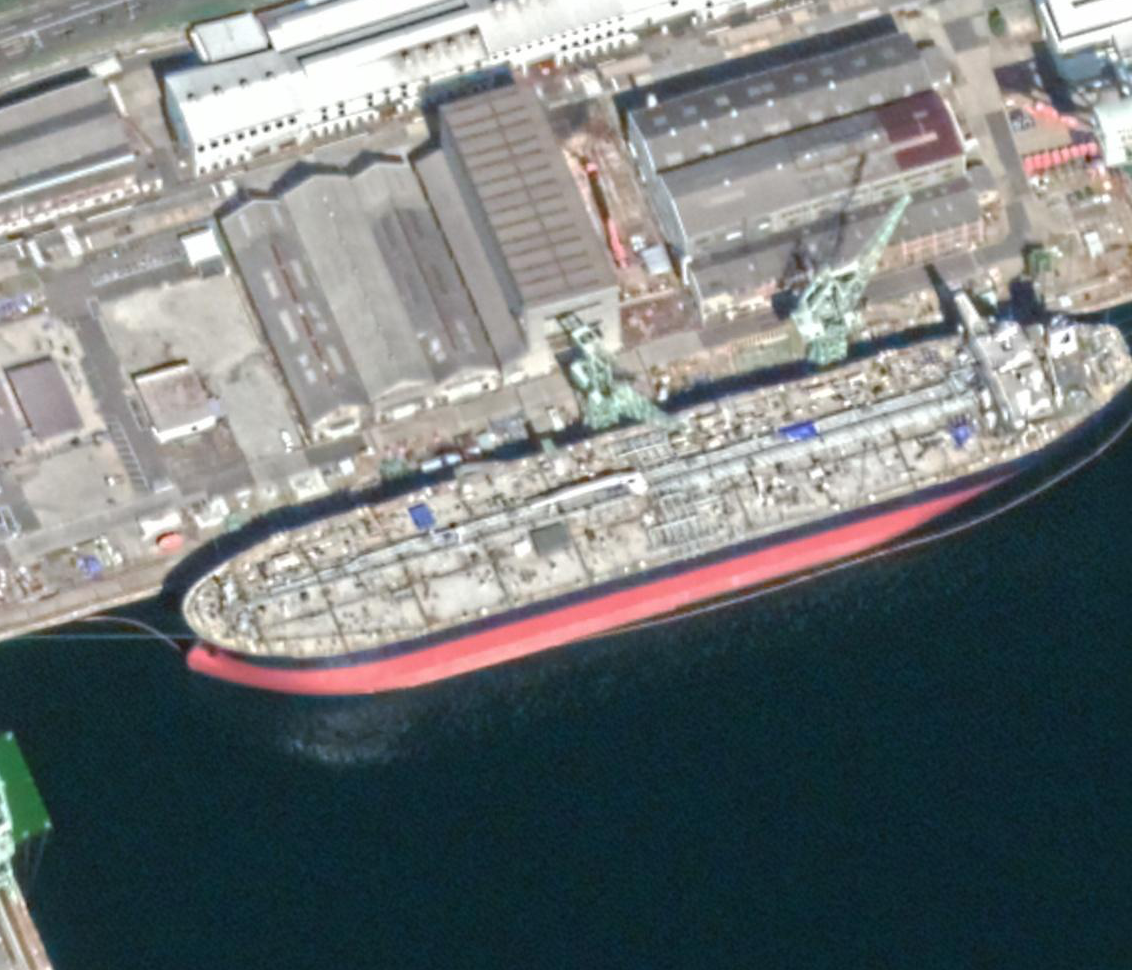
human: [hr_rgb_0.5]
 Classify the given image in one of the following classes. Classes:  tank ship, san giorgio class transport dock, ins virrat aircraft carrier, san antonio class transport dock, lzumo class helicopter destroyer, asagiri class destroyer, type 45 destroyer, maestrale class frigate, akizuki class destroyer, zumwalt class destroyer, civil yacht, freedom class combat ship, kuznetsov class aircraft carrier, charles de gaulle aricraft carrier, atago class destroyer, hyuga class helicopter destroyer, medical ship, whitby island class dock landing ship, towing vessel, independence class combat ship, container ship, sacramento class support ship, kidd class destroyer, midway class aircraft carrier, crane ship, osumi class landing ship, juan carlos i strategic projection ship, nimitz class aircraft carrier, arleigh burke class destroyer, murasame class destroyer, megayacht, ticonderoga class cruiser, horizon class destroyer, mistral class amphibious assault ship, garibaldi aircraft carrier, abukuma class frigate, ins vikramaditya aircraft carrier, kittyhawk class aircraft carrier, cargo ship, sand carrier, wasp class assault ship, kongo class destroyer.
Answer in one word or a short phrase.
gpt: Tank ship